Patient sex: M
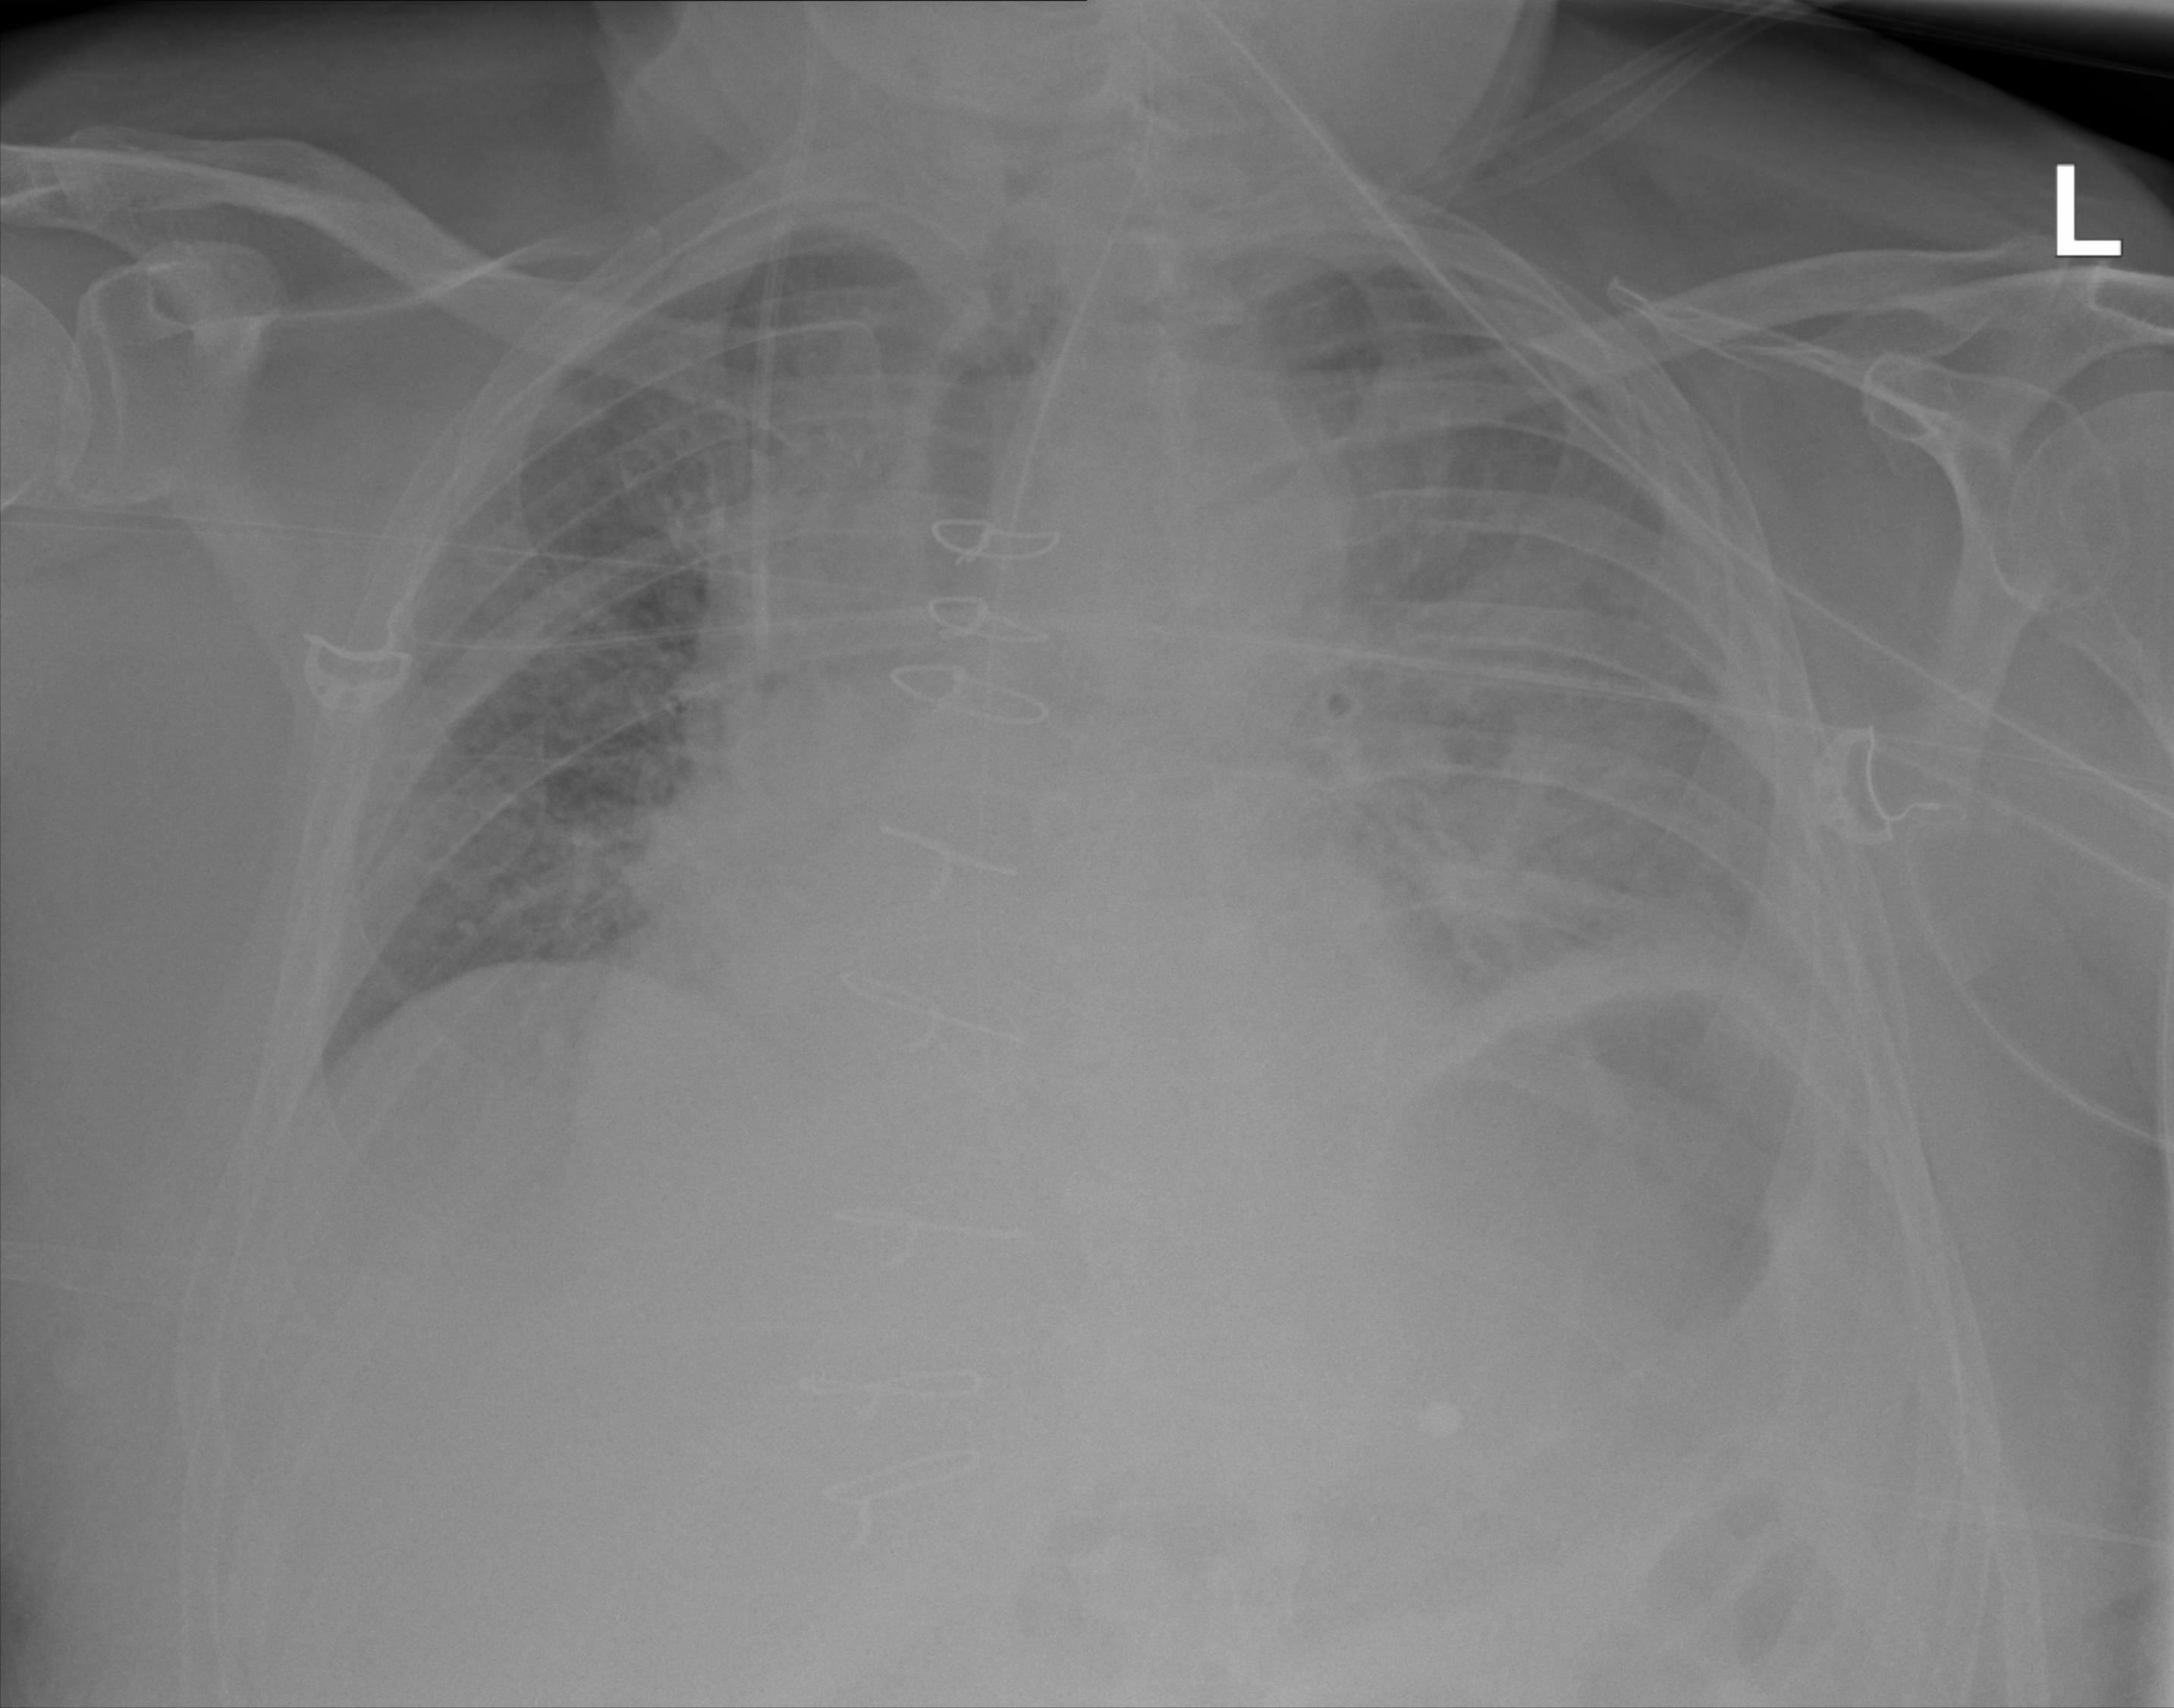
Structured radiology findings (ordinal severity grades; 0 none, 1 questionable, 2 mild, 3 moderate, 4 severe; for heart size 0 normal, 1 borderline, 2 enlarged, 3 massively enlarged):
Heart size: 2
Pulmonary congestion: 2
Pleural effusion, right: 0
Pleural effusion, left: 2
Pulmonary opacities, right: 0
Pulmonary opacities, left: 0
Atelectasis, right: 0
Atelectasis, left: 2